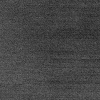
Atmospheric dust classification: dusty